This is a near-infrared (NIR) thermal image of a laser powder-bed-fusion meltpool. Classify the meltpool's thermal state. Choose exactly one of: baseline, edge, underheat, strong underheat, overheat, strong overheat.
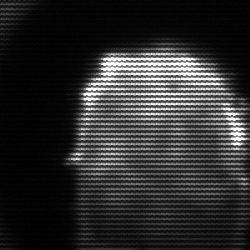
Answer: baseline